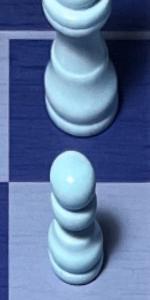
Label: Pawn_White